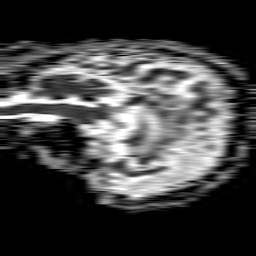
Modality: ADC
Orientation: sagittal
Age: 72
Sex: female
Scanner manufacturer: philips
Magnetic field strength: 1.5 T
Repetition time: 4.6 s
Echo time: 0.09059 s